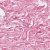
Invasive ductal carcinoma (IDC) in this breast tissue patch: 0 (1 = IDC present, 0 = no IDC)